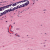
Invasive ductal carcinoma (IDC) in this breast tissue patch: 0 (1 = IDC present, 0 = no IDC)